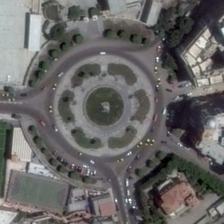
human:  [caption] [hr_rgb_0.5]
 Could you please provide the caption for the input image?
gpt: there are a lot of small buildings and green spaces around the center of a large circular building .

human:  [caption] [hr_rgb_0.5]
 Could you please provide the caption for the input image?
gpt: a white building is located in the middle of the road .

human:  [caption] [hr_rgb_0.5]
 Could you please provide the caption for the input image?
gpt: there are many roads around the building .

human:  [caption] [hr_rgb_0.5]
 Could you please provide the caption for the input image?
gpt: one can lead to all directions around the big disk building two green .

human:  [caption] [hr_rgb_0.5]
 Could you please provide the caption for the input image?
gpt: one can lead to all directions around the big disk building two green .